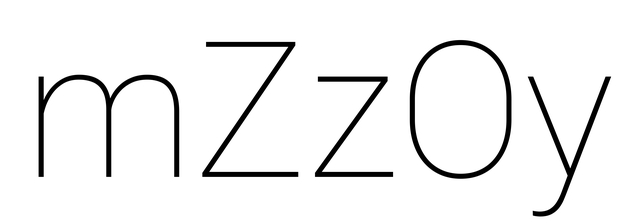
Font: Roboto_Thin